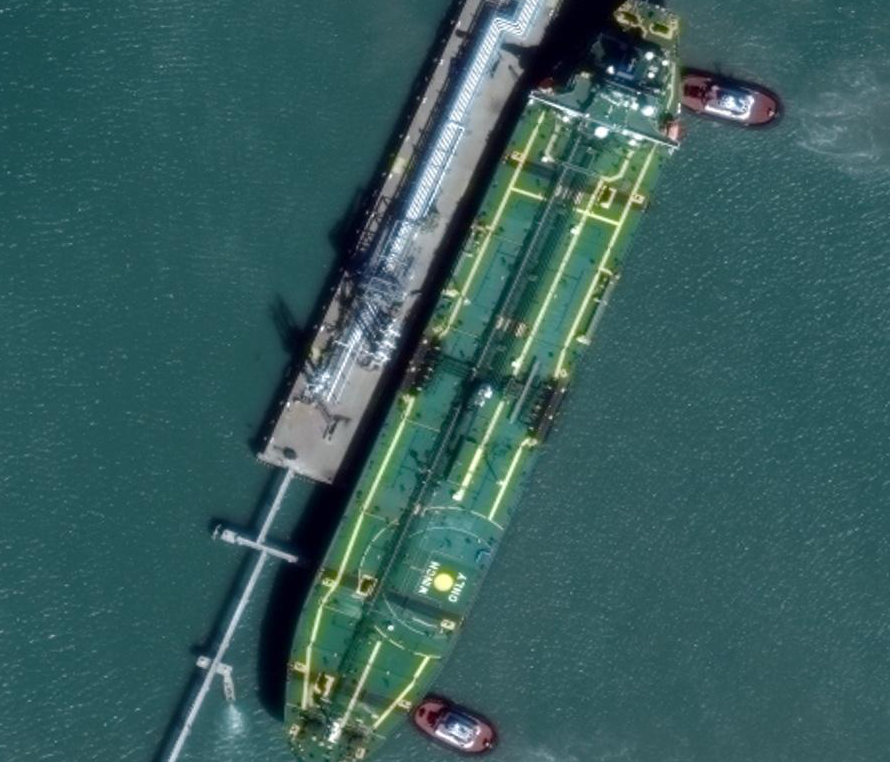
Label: Tank_ship